Question: I am studying the correlation between a set of input variables and a response variable, price. These are all in time series.
1) Is it necessary that I where the input variable is cyclical (autoregressive)? If so, how?
2) Once a correlation is established, I would like to quantify exactly how the input variable affects the response variable.
Eg: "Once X increases >10% then there is an 2% increase in y 6 months later."
Which python libraries should I be looking at to implement this - in particular to ?
Example:

I already looked at: <URL> the covariance matrix can tell me about the correlation, but does not help with figuring out the lag time.
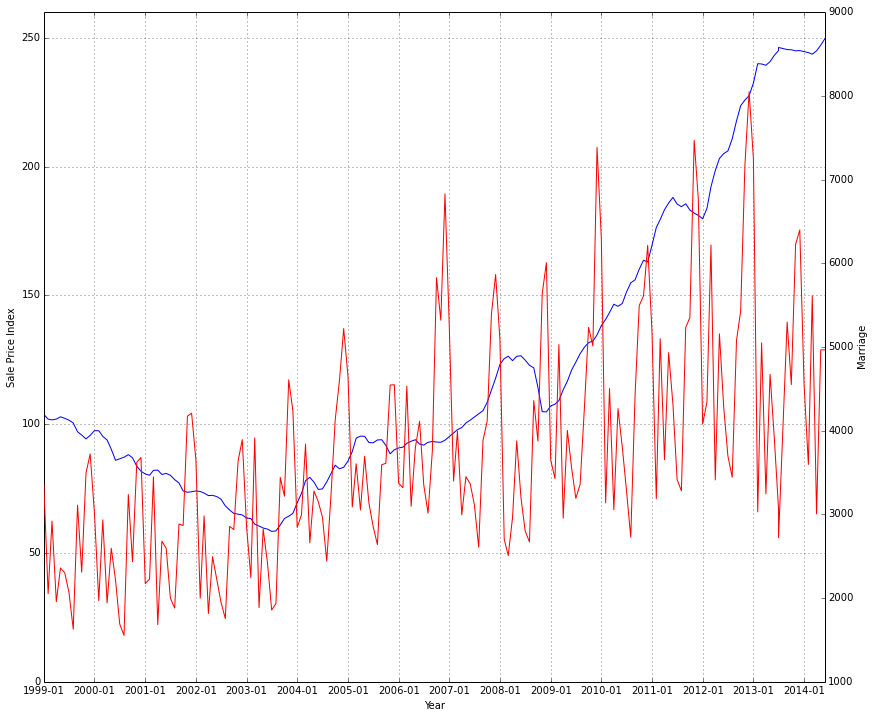
Answer: While part of the question is more statistics based, the bit about how to do it in Python seems at home here. I see that you've since decided to do this in R from looking at your question on Cross Validated, but in case you decide to move back to Python, or for the benefit of anyone else finding this question:
I think you were in the right area looking at statsmodels.tsa, but there's a lot more to it than just the ARMA package:
<URL>
In particular, have a look at statsmodels.tsa.vector_ar for modelling multivariate time series. The documentation for it is available here:
<URL>
---
The page above specifies that it's for working with stationary time series - I presume this means removing both trend and any seasonality or periodicity. The following link is ultimately readying a model for forecasting, but it discusses the Box-Jenkins approach for building a model, including making it stationary:
<URL>
You'll notice that link discusses looking for autocorrelations (ACF) and partial autocorrelations (PACF), and then using the Augmented Dickey-Fuller test to test whether the series is now stationary. Tools for all three can be found in statsmodels.tsa.stattools. Likewise, statsmodels.tsa.arma_process has ACF and PACF.
The above link also discusses using metrics like AIC to determine the best model; both statsmodels.tsa.var_model and statsmodels.tsa.ar_model include AIC (amongst other measures). The same measures seem to be used for calculating lag order in var_model, using select_order.
---
In addition, the pandas library is at least partially integrated into statsmodels and has a lot of time series and data analysis functionality itself, so will probably be of interest. The time series documentation is located here:
<URL>